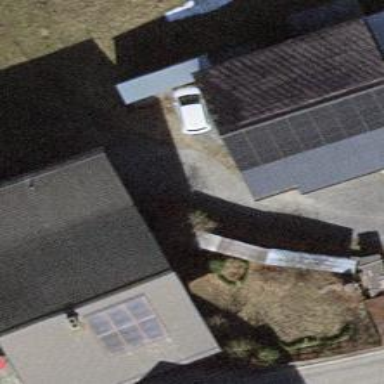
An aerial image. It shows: Driveway.